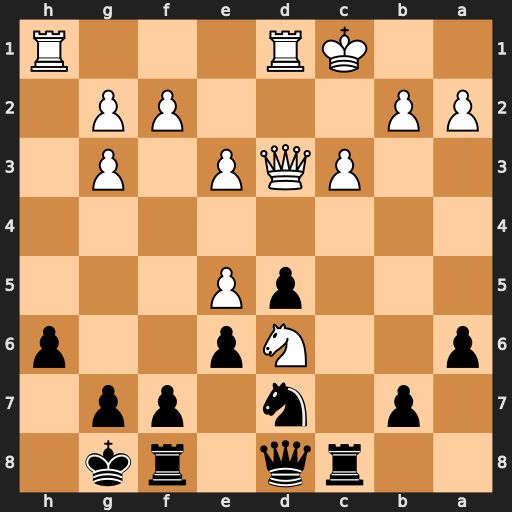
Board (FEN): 2rq1rk1/1p1n1pp1/p2Np2p/3pP3/8/2PQP1P1/PP3PP1/2KR3R
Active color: b
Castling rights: -
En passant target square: -
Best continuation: Nxe5 Nxc8 Nxd3+